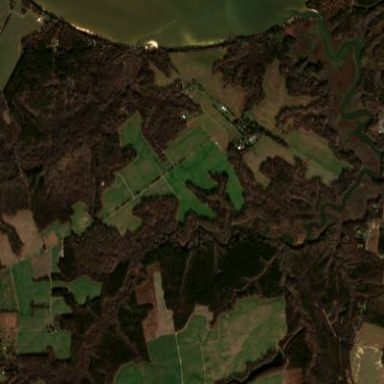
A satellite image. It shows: State Park designated as leisure land area.